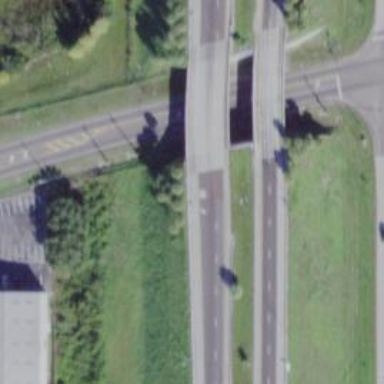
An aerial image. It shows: Bridge over motorway.